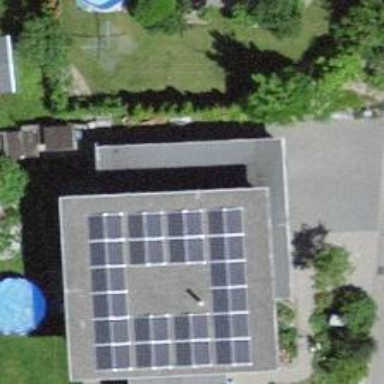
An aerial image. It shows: Solar power generator using photovoltaic panels.